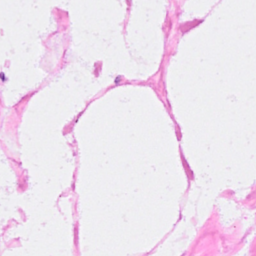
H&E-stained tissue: Breast